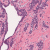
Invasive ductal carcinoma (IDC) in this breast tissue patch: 0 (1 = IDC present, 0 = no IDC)